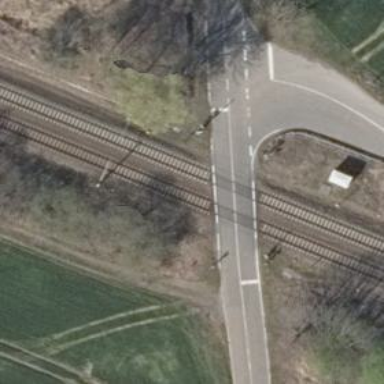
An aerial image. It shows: Level crossing with lights and saltire markings.